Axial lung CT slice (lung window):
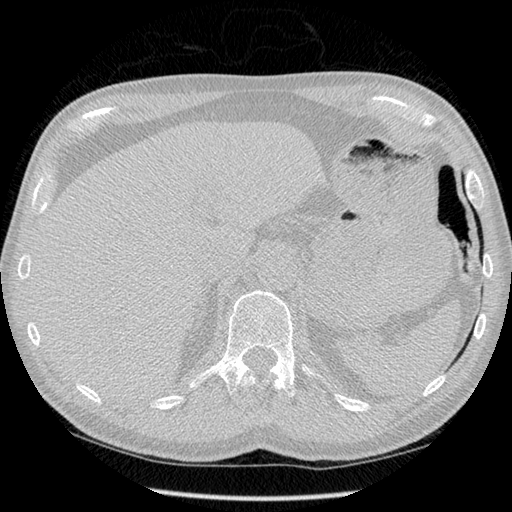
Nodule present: no